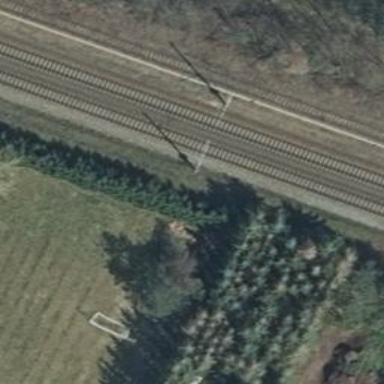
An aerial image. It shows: Railway milestone with catenary mast.